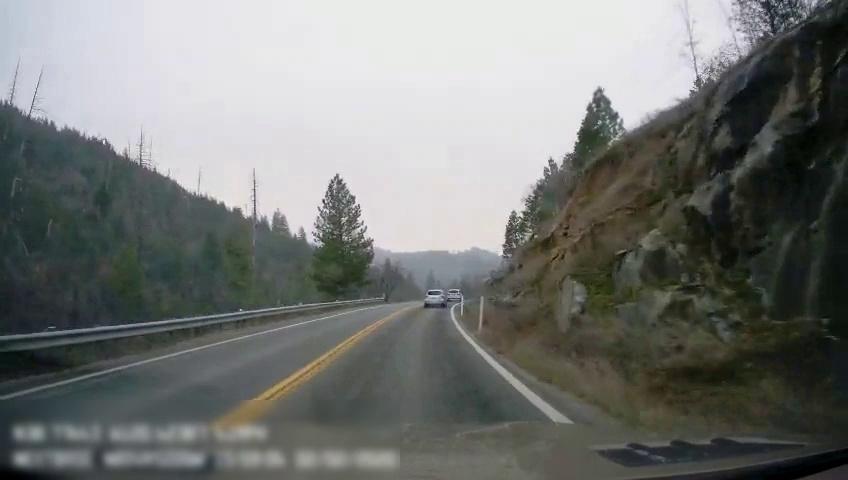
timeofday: Day
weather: Cloudy
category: Drivable Space
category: Vehicles | SUV
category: Vehicles | SUV
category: Lanes | Alternate Lane
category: Lanes | Current Lane
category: Lanes | Opposite Lane
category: Lanes | Opposite Lane